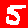
Digit: 5